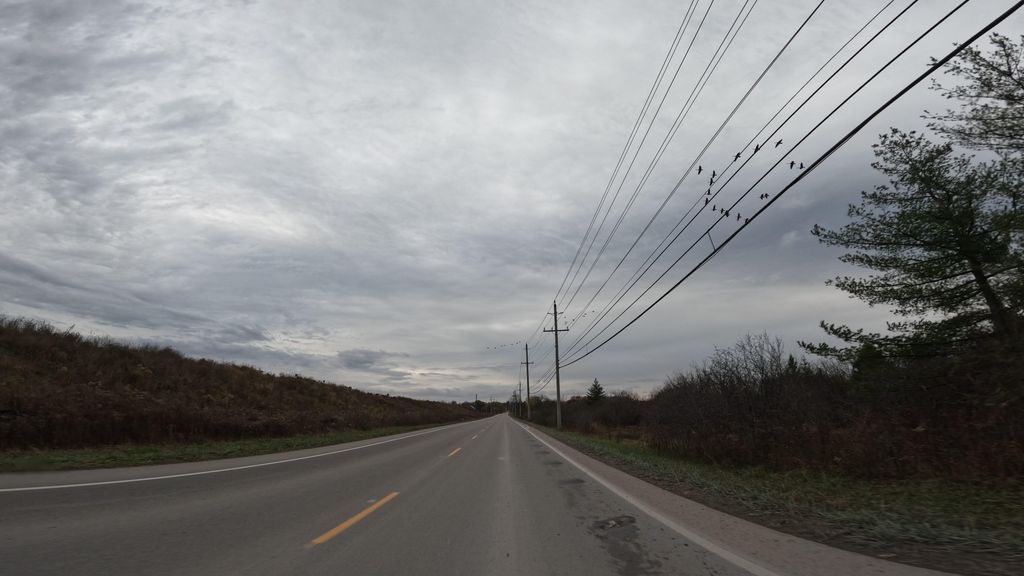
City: hamilton